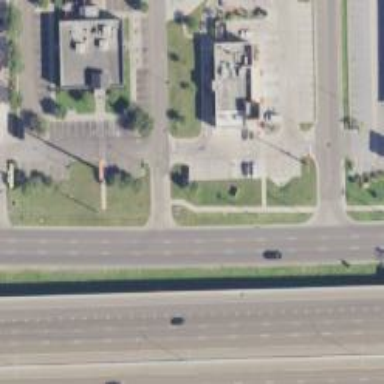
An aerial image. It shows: Secondary road with frontage road.